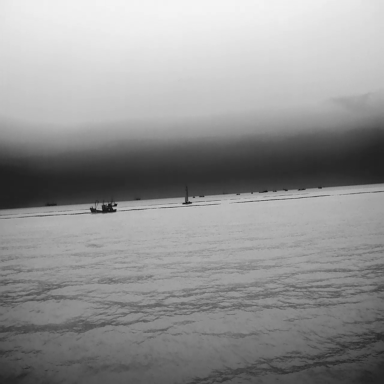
There are three objects shown in the infrared image, including a sailboat, and two bulk_carriers.